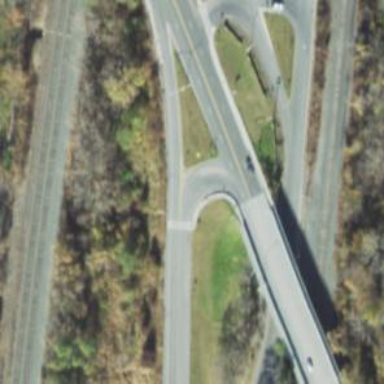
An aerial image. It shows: Abandoned railway running parallel to primary highway.